Question: I'm writing an Android app that needs to access GMail, and I'd like to do it the same way the SwiftKey does, by showing the user a (Google-hosted?) prompt to login to their Google account, like this:

Do you know what API they're using to get this prompt? Does this API provide direct access to GMail or do I still have to use IMAP?
Thanks in advance...
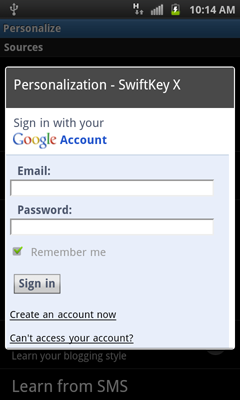
Answer: It seems like oauth being handled via webview which is constructed to look like dialog box.